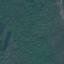
Land use / land cover: Forest